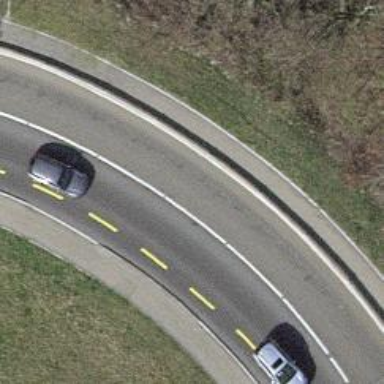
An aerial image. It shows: Guard rail.